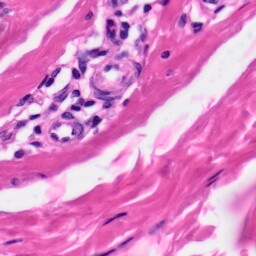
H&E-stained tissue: Skin